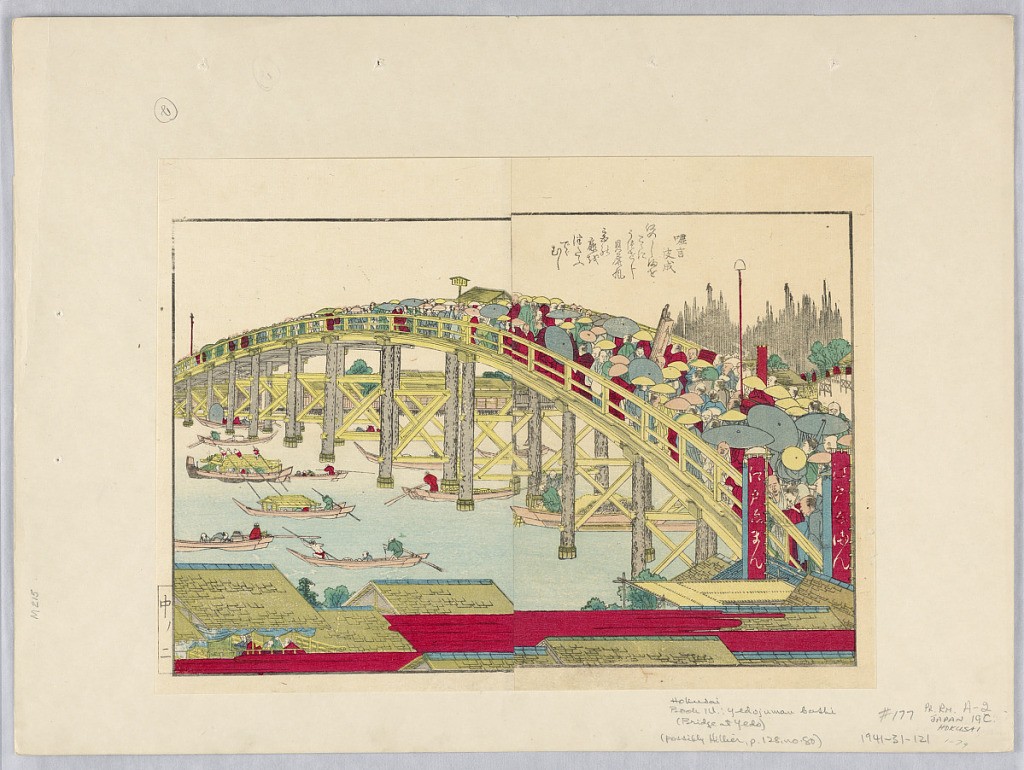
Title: Bridge at Yedo
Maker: Katsushika Hokusai, 1760 – 1849
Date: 1760-1849
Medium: Woodblock print in colored ink on paper
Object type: Print
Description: Hokusai shows a crowded scene of visitors and passersby, all crossing the Yedo Bridge. The yellow bridge contrasts the bright yellow wood with accents of reds, blues, and greens. Half a dozen boats are also hauling materials or other working-class folks from one destination to another.